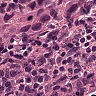
Metastatic tissue present: yes